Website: lowes
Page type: cart
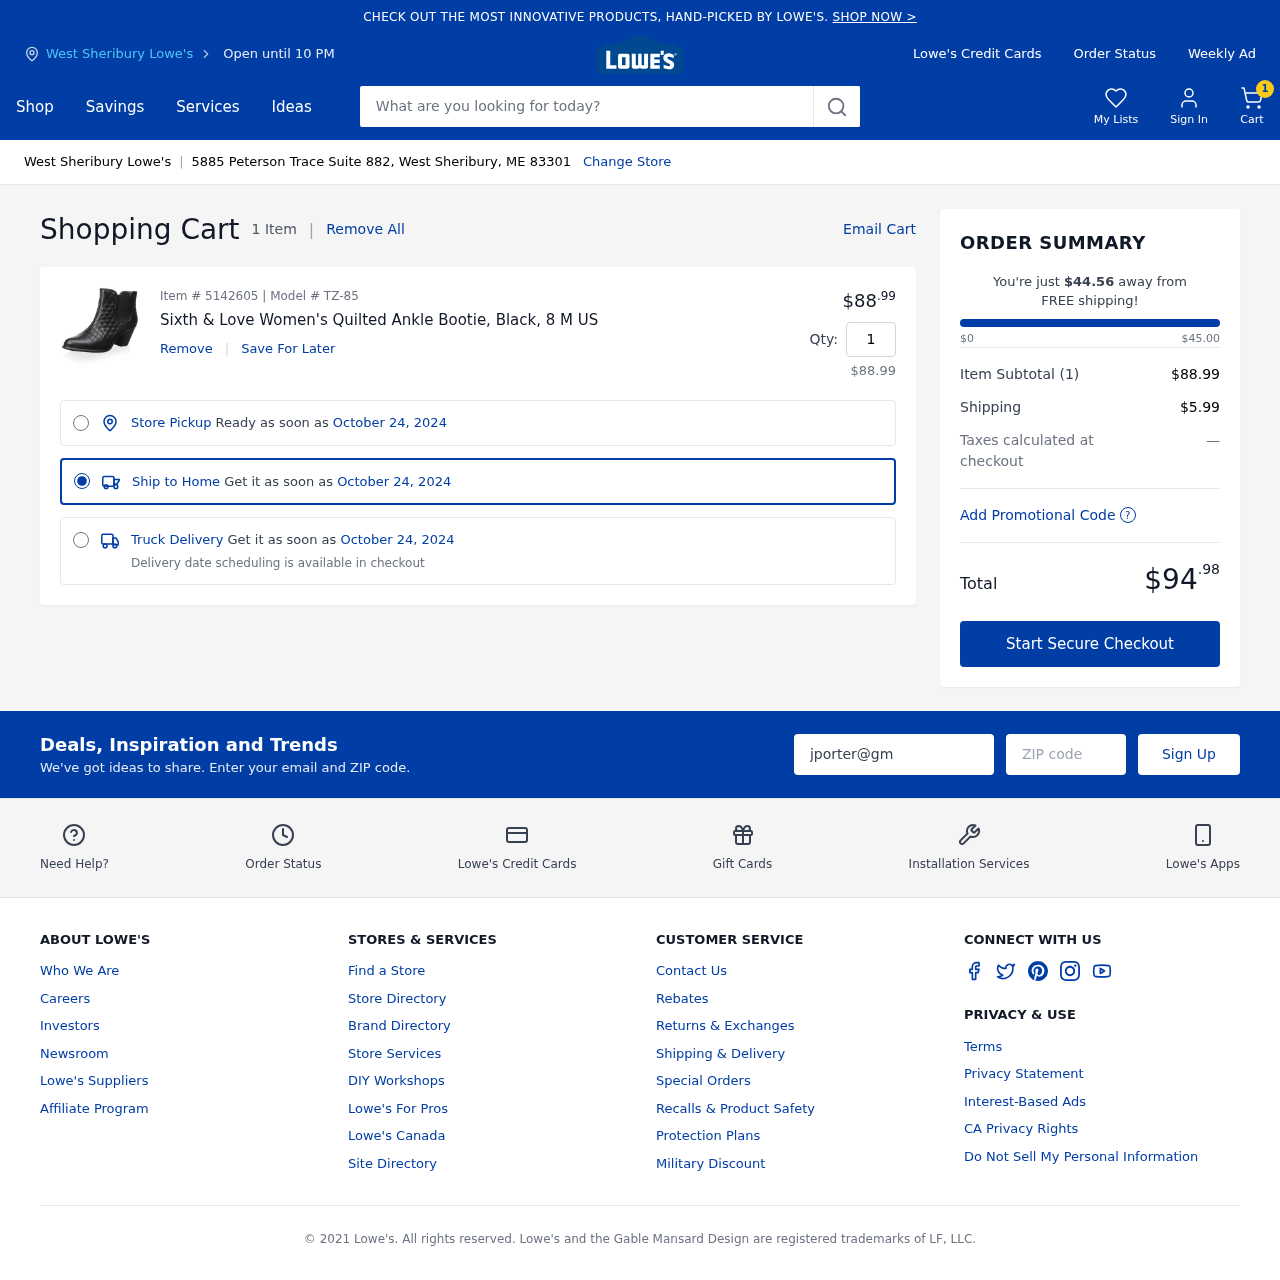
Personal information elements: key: PII_CITY
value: West Sheribury Lowe's
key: PII_EMAIL
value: jporter@gmail.com
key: PII_POSTCODE
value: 83301
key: PII_STREET
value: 5885 Peterson Trace Suite 882
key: PII_CITY_STATE_ZIP
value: West Sheribury, ME 83301
Product elements: key: PRODUCT1_NAME
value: Sixth & Love Women's Quilted Ankle Bootie, Black, 8 M US
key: PRODUCT1_PRICE
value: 88.99
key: PRODUCT1_QUANTITY
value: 1
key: PRODUCT1_SUBTOTAL
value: $88.99
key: PRODUCT_ITEM_NUMBER
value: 5142605
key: PRODUCT_MODEL_NUMBER
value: TZ-85
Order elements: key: ORDER_NUM_ITEMS
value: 1
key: ORDER_NUM_ITEMS
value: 1 Item
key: ORDER_DELIVERY_DATE
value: October 24, 2024
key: ORDER_SUBTOTAL
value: $88.99
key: ORDER_SHIPPING_COST
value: $5.99
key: ORDER_TOTAL
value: $94.98
Search elements: key: HEADER_SEARCH
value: What are you looking for today?